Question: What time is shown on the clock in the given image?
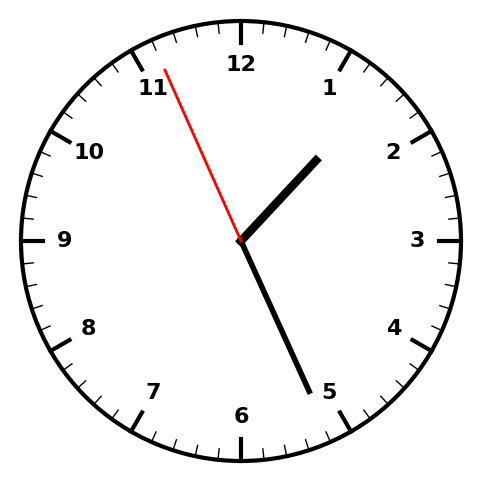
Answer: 01:25:56